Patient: sex M, age 77
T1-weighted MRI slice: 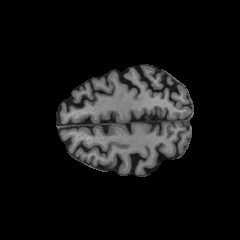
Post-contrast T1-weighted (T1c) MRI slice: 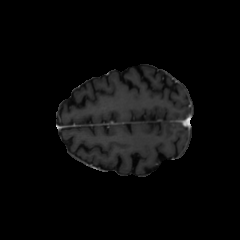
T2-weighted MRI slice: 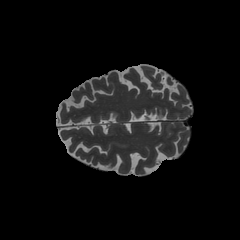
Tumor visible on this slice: no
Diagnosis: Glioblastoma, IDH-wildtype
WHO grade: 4